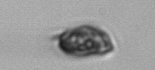
Label: Prorocentrum_triestinum